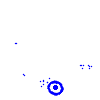
Particle: electron